Question: I've a custom UITableViewCell with UIWebview to display the hyperlink text in user's activity (ref. attached image).UIWebView generally takes a sec to load HTML data. Also during scrolling, UIWebView will get refreshed again and it take a sec more, which looks very odd.
I tried <URL>, but not able to achieve the same result.

Any help would be appreciated.
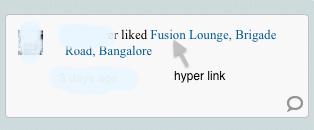
Answer: Try 'NSAttributedString' for this problem. Follow the mentioned links :
<URL>
http://snippets.aktagon.com/snippets/358-How-to-make-a-clickable-link-inside-a-NSTextField-and-Cocoa
You can also try 'CoreText', but it comes with the overhead of coding in 'drawRect':
<URL>